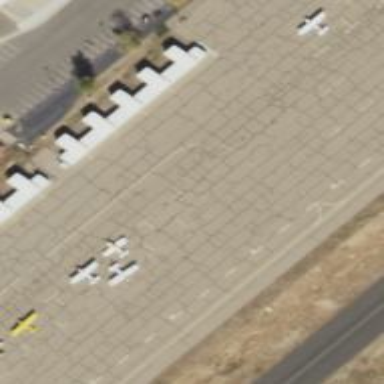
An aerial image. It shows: View of taxiway at the airport.